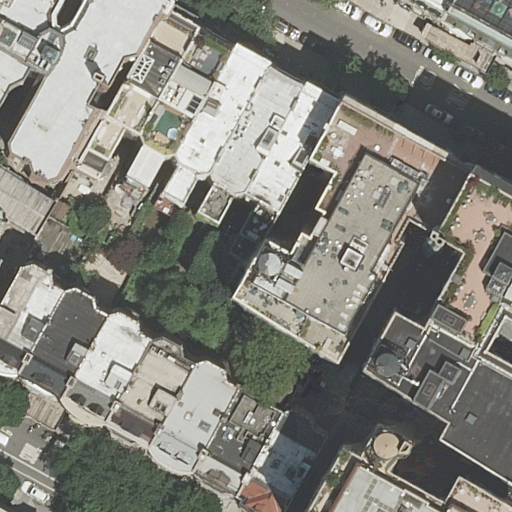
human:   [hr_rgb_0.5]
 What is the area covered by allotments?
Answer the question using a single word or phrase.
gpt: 0m2

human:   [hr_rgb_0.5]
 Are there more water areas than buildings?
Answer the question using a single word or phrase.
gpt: no

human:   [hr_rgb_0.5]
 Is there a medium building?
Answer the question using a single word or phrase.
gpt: yes

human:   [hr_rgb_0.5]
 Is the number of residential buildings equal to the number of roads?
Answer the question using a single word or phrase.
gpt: no

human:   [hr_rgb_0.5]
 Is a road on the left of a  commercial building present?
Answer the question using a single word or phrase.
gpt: no

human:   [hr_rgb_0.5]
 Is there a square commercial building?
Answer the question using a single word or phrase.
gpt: no

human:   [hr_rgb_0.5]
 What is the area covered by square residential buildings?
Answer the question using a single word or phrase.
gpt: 0m2

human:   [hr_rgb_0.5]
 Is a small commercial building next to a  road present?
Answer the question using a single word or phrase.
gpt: no

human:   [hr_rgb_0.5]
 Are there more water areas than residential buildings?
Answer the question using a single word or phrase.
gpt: no

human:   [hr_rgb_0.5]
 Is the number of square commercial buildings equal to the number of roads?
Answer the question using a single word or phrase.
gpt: no

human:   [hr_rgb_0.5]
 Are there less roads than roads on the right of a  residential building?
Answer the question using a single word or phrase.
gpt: no

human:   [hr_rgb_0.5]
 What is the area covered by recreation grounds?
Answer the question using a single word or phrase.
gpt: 0m2

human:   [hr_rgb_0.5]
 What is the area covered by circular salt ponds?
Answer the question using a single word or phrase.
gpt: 0m2

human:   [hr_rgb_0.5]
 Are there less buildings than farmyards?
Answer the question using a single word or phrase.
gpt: no

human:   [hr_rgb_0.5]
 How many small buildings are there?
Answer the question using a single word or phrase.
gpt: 4

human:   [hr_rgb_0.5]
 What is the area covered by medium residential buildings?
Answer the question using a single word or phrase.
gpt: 2696m2

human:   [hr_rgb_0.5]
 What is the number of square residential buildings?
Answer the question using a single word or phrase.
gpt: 0

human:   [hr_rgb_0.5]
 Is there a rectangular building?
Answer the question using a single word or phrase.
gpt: yes

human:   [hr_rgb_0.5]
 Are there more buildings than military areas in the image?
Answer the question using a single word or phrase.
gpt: yes

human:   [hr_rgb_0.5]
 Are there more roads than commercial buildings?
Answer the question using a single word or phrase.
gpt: yes

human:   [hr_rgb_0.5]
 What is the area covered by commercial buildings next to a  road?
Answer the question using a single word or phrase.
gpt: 0m2

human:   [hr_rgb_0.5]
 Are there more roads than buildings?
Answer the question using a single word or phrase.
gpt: no

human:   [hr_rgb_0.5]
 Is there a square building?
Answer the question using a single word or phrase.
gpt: no

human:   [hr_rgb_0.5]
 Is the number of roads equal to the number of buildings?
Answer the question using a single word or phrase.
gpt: no

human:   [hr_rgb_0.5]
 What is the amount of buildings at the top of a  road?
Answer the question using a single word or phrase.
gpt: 15

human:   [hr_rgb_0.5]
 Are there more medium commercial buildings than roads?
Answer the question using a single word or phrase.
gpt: no

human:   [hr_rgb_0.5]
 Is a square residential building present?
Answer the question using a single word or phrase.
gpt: no

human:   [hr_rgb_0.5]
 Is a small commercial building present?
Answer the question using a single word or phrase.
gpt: no

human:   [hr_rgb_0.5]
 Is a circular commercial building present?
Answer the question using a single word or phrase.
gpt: no

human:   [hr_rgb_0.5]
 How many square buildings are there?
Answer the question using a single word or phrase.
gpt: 0

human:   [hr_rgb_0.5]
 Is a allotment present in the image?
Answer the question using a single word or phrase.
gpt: no

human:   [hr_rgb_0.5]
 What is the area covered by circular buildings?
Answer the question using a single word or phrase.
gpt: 0m2

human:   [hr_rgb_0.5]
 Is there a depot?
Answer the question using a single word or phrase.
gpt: no

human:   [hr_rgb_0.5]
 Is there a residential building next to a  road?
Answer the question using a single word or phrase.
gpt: yes

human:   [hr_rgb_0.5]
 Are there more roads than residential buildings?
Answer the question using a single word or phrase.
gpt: no

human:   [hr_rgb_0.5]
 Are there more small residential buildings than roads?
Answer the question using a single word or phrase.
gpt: yes